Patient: sex F, age 66
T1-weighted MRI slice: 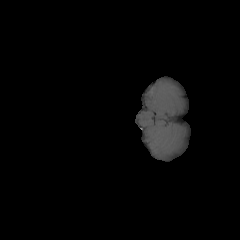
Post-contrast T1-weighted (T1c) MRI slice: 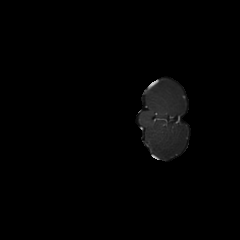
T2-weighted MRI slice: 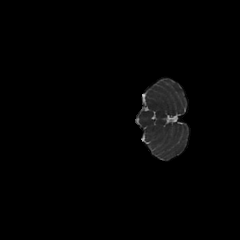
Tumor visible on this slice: no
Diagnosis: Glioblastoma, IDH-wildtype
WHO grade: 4